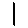
Label: line